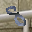
Label: 8